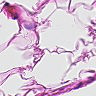
Metastatic tissue present: no